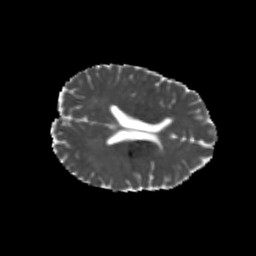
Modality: MD
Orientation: axial
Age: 20
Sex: male
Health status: healthy
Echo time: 0.074 s